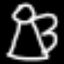
Label: angel